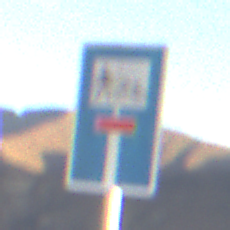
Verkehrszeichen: SackgasseRadverkehrFussgaengerDurchlaessig
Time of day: SunriseSunset
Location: Outdoor (Nature)
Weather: PartlyCloudy
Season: NotSpecified
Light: Natural